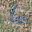
Label: 6